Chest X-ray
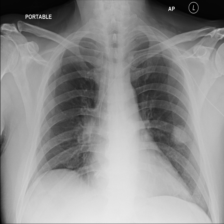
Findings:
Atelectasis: negative
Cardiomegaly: negative
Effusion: negative
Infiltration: negative
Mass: negative
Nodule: positive
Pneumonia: negative
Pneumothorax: negative
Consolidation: negative
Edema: negative
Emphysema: negative
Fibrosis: negative
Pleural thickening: negative
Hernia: negative